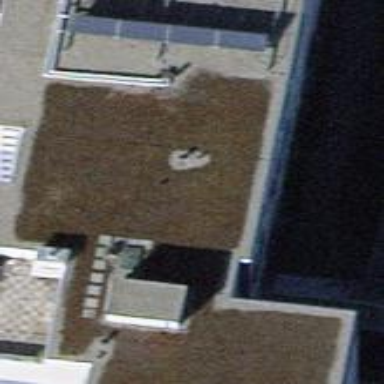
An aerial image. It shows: Apartment building with flat roof.